Field crop: maize
Growth stage: 2
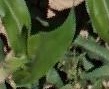
Species: maize